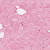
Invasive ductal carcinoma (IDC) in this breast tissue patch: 0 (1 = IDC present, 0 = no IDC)